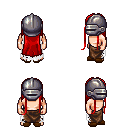
a pixel art fantasy rpg character, male body template, human, light skin, white tattered cape, robe skirt, red extra-long hairstyle, metal helm, brown slippers, four views (front, back, left, right), 2x2 character sprite sheet, small pixel art, hard edges, no anti-aliasing